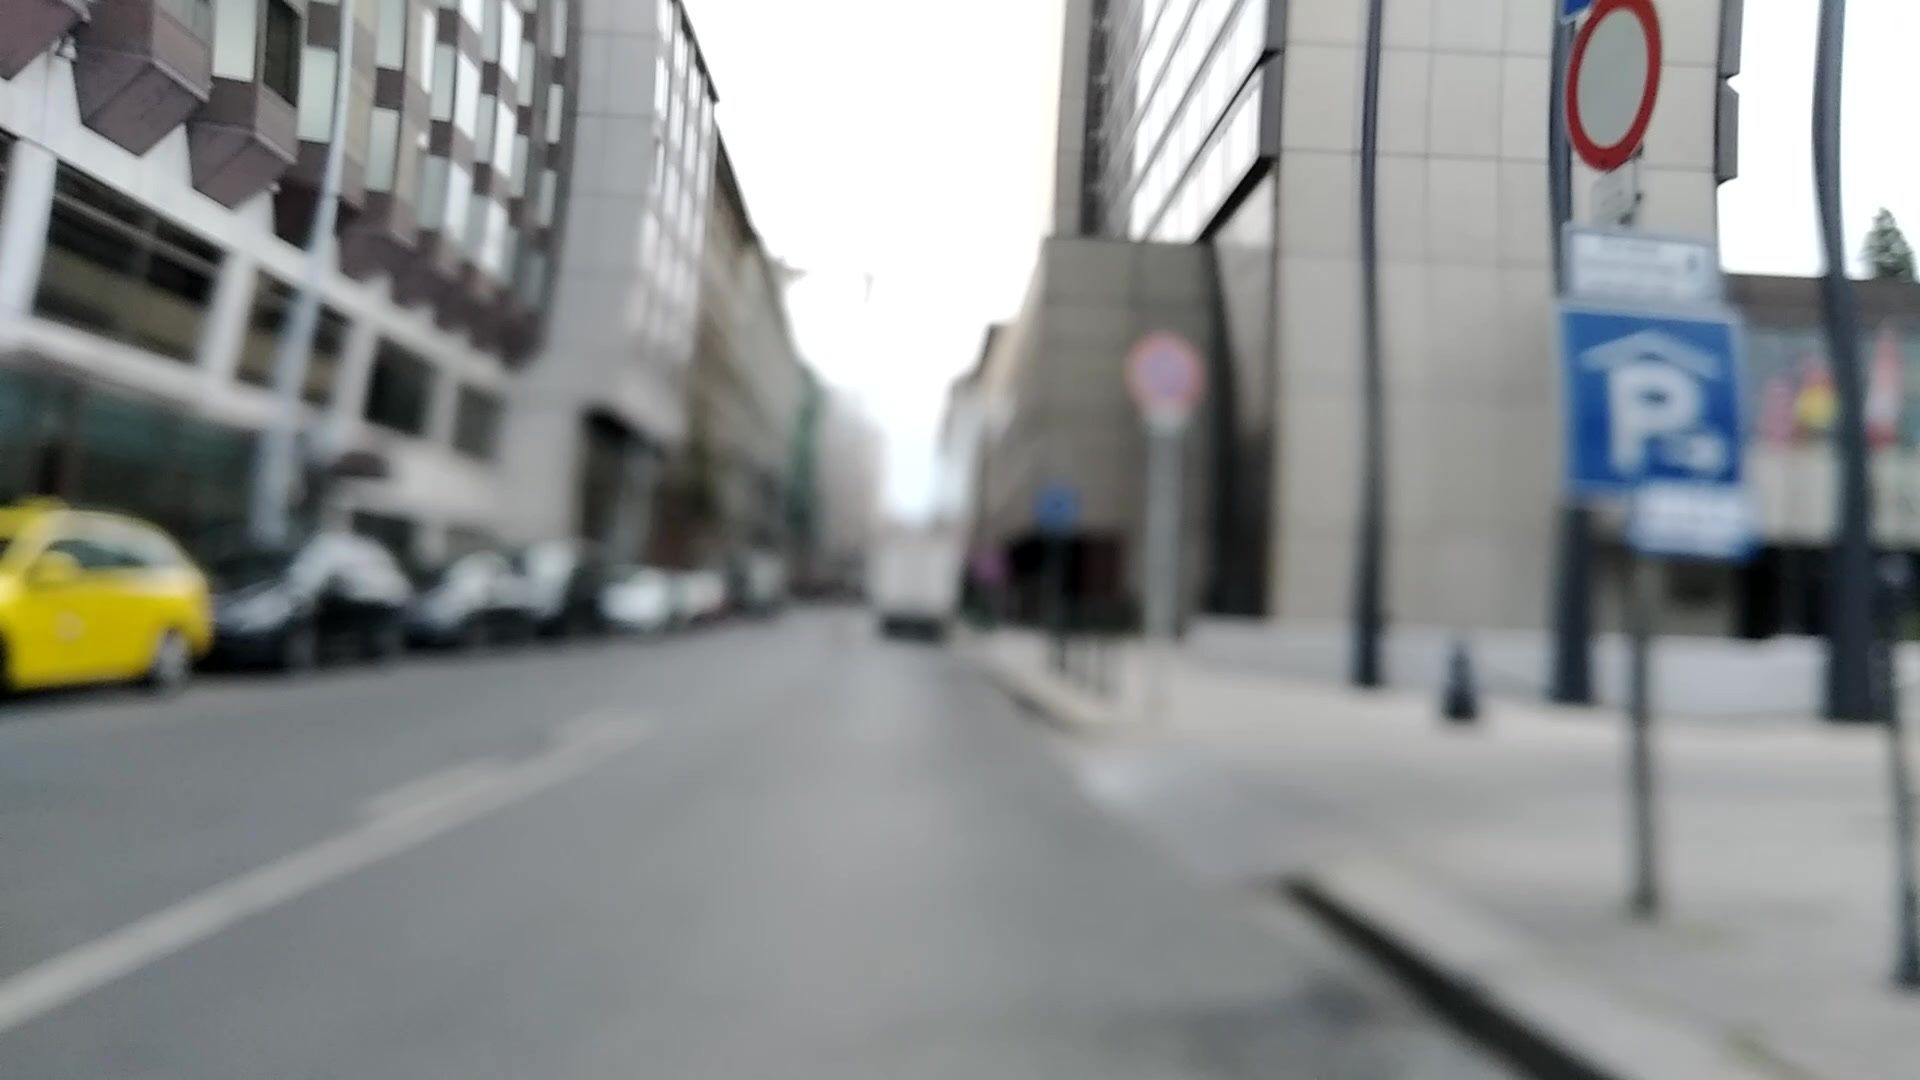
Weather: snowy
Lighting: day
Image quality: slightly poor
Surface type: walking surface
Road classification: footway
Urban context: urban centre
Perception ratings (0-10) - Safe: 4.4, Lively: 7.1, Beautiful: 4.36, Boring: 1.27, Depressing: 5.44, Wealthy: 7.04